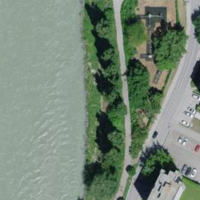
EUNIS habitat code: 54
Species observed at this site:
Euonymus europaeus
Prunus spinosa